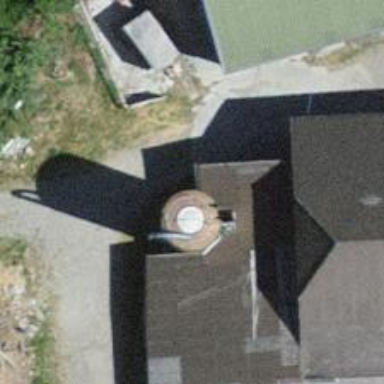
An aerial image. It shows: Silo.